Field crop: tomato
Growth stage: 1
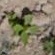
Species: portulaca